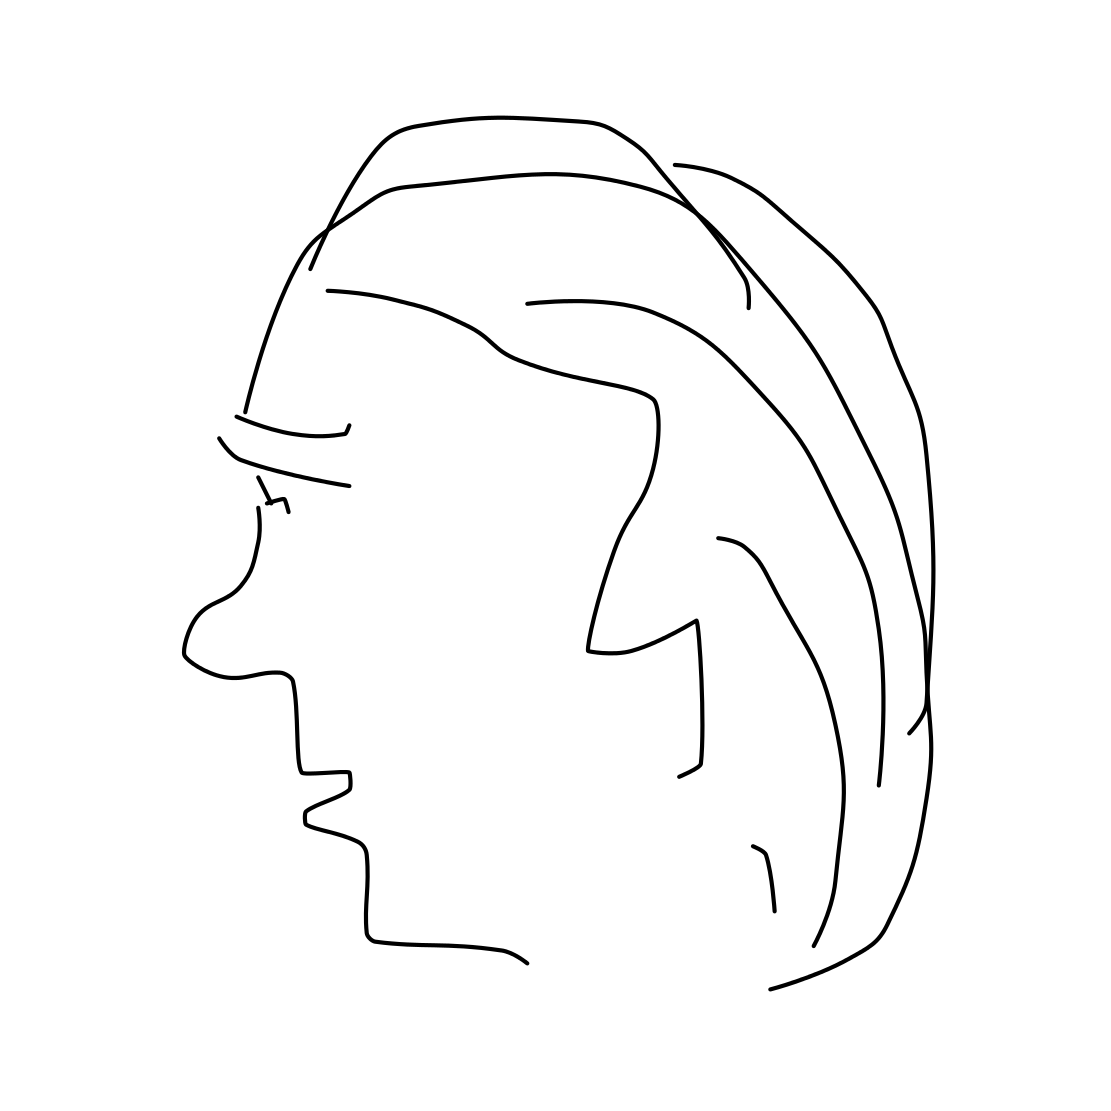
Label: head